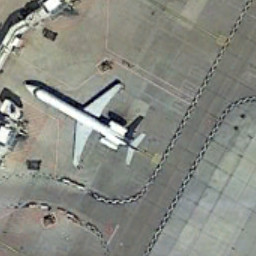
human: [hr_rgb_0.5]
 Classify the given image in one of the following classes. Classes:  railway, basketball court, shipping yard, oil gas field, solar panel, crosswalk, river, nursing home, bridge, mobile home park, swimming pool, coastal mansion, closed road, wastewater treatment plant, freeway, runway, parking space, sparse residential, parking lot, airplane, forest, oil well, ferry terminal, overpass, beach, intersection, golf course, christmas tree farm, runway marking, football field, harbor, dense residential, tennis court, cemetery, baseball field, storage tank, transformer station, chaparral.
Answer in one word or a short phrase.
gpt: airplane